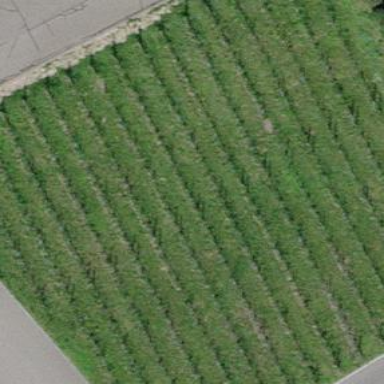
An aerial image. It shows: Vineyard where grapes are grown.